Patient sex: M
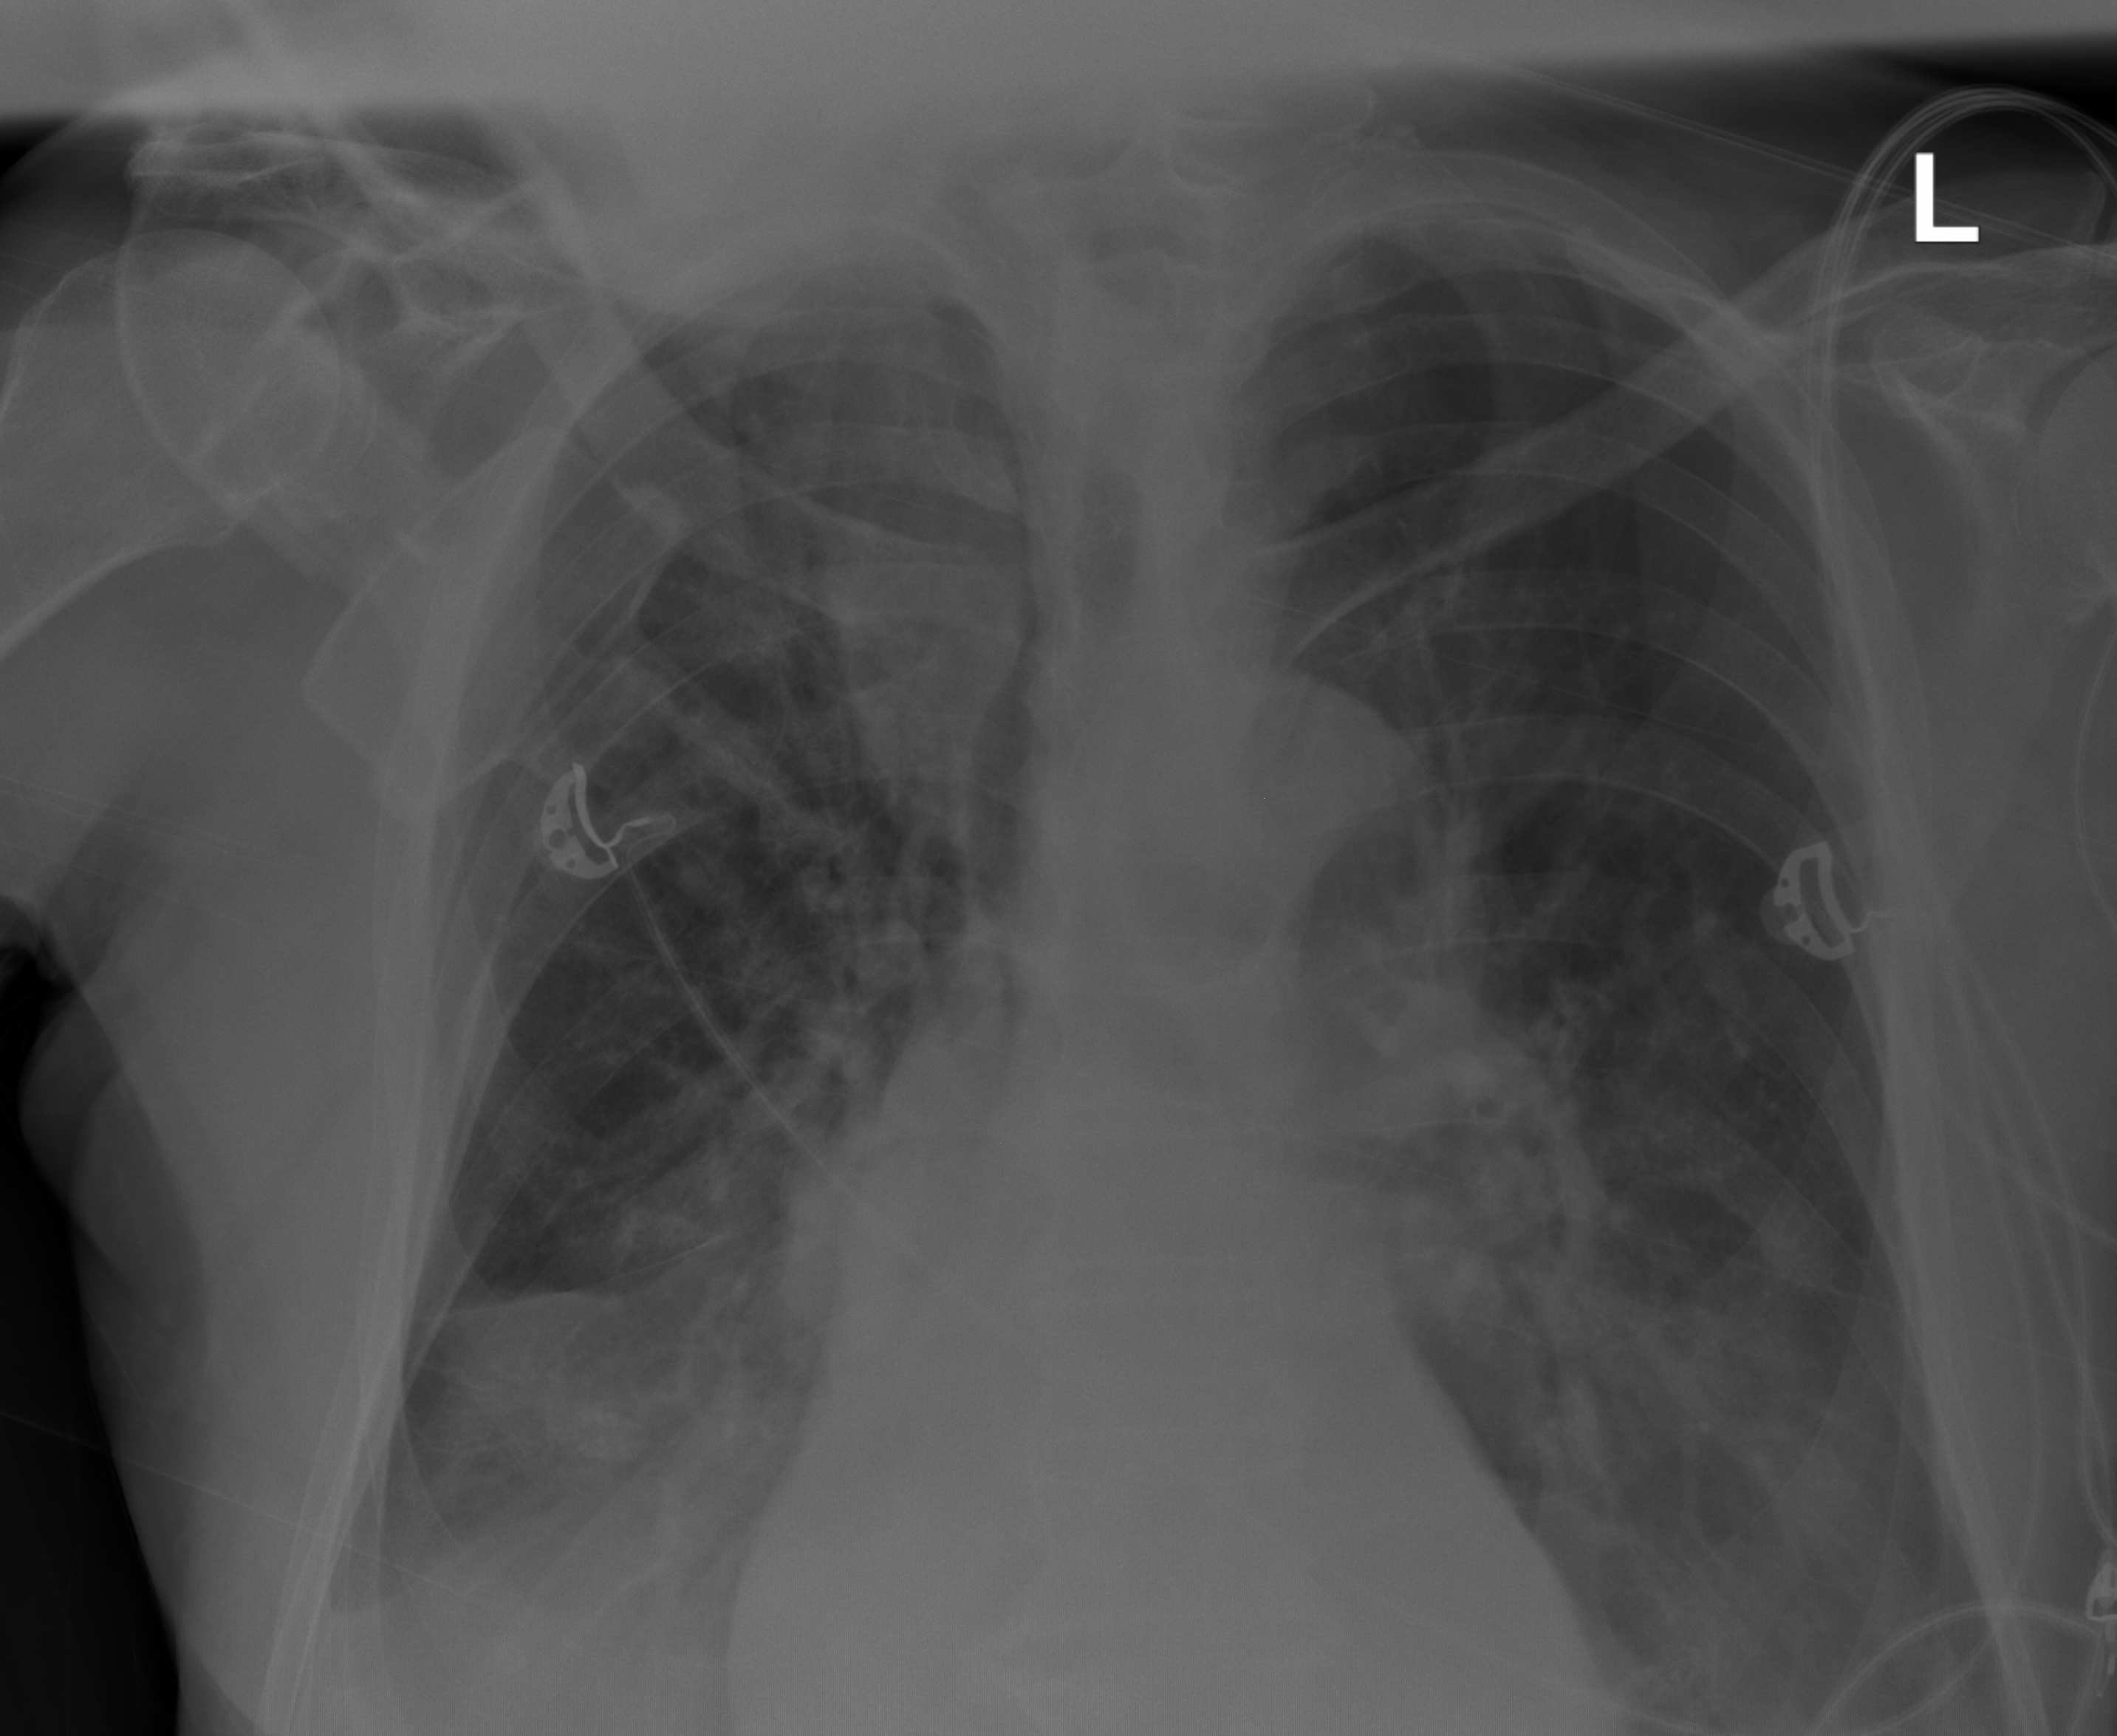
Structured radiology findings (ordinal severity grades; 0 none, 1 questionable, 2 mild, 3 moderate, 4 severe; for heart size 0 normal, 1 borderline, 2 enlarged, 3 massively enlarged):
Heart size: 0
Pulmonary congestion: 2
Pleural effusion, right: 2
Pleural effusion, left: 2
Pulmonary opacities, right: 2
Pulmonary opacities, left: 2
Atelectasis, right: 2
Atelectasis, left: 2